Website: ulta-beauty
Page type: billing-address
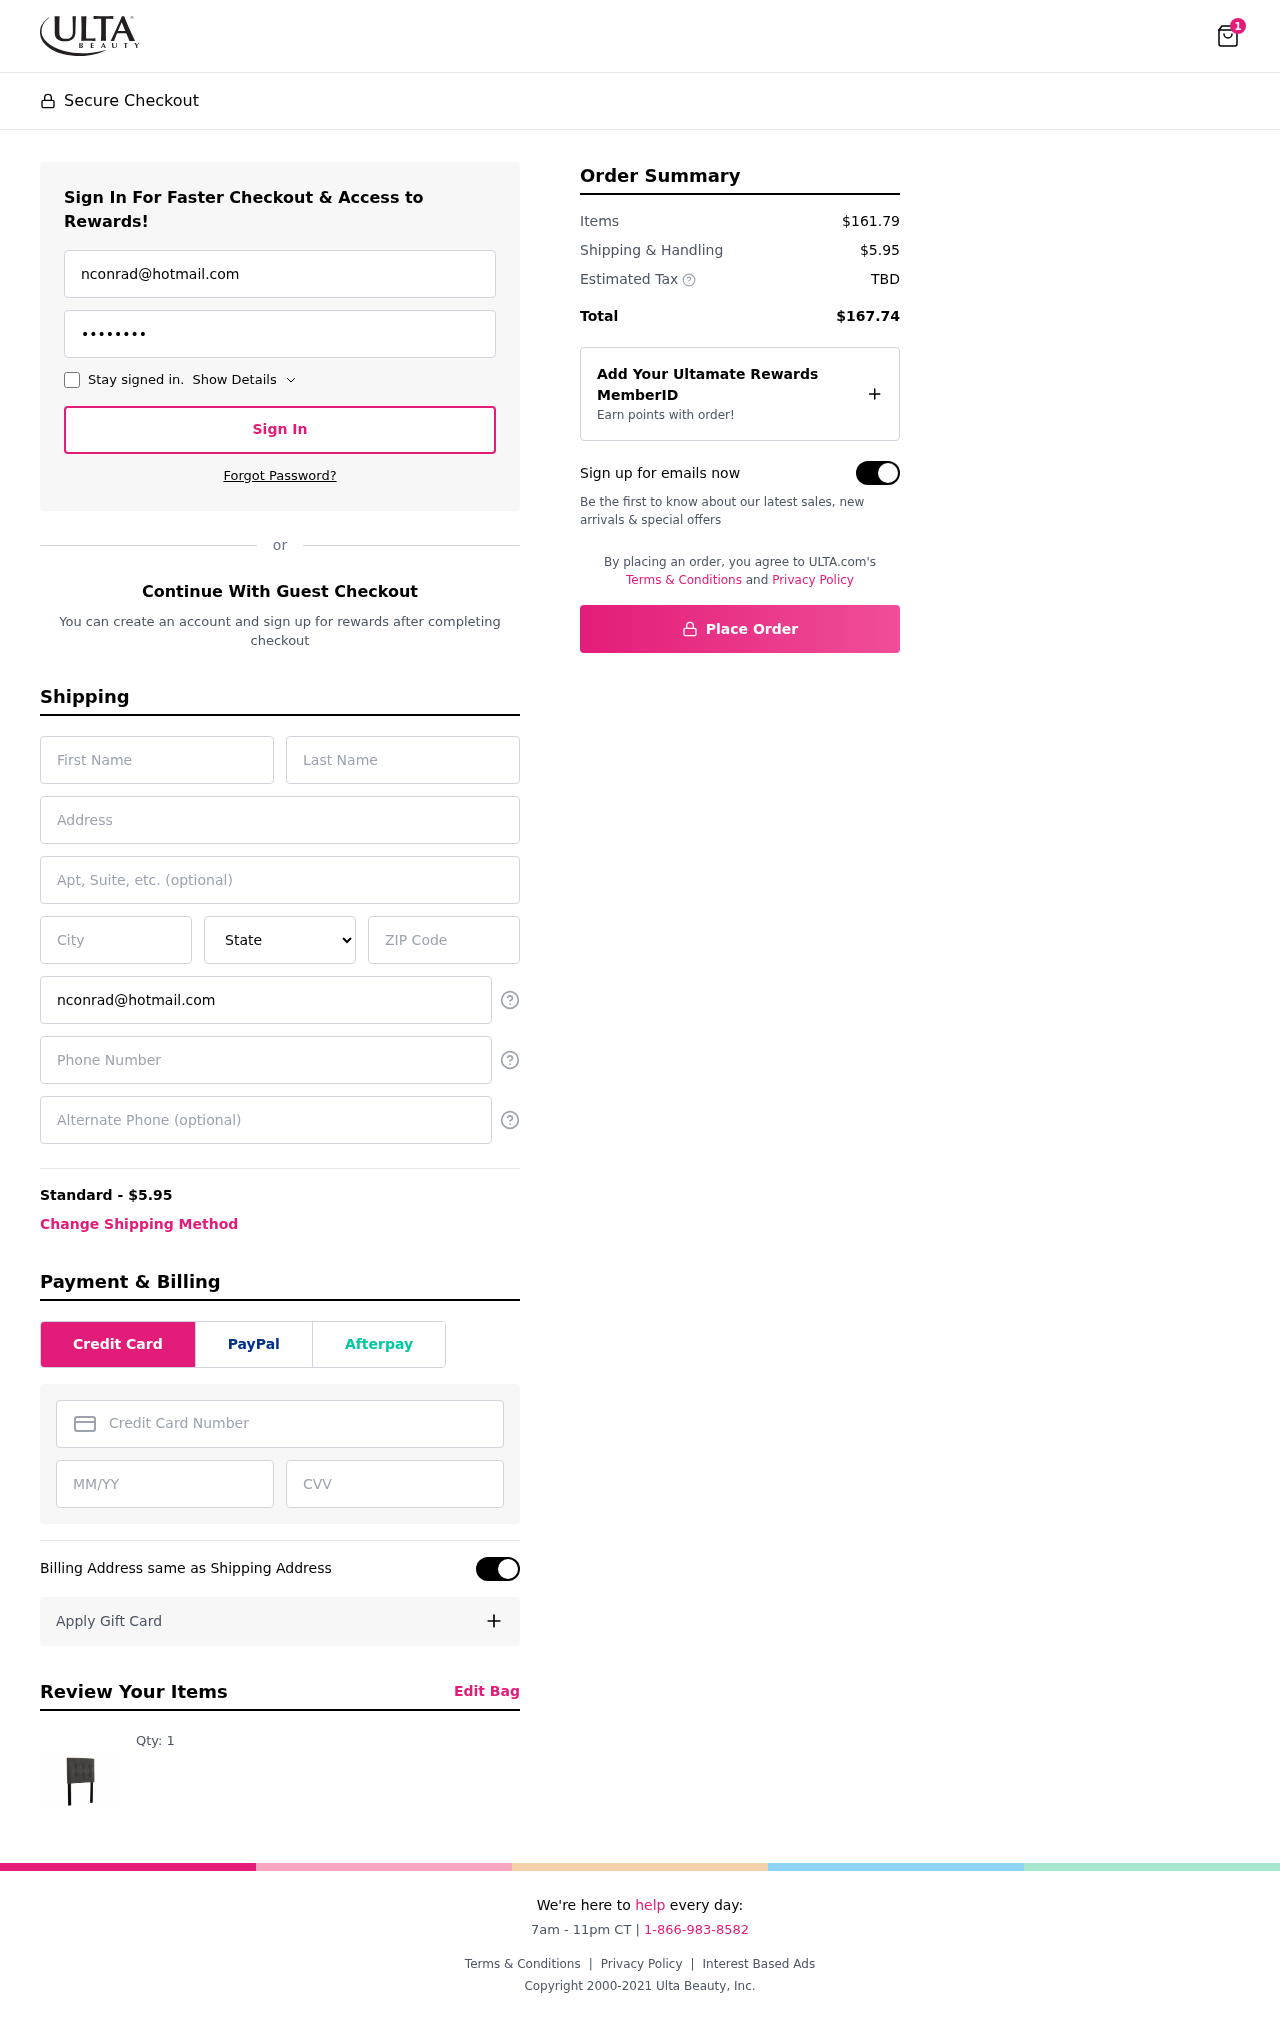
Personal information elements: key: PII_STATE
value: Nebraska
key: PII_EMAIL
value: nconrad@hotmail.com
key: PII_FIRSTNAME
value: Nicole
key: PII_LASTNAME
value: Conrad
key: PII_STREET
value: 81478 Mark Alley
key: PII_STREET2
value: Apt. 636
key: PII_CITY
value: Lake Tylerport
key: PII_POSTCODE
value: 65863
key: PII_PHONE
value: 5592376493
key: PII_ALT_PHONE
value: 3567196574
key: PII_CARD_NUMBER
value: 2470 5924 7120 7244
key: PII_CARD_EXPIRY
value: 07/29
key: PII_CARD_CVV
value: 208
Product elements: key: PRODUCT1_QUANTITY
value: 1
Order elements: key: ORDER_NUM_ITEMS
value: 1
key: ORDER_SHIPPING_COST
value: $5.95
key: ORDER_SUBTOTAL
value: $161.79
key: ORDER_TOTAL
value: $167.74